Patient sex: M
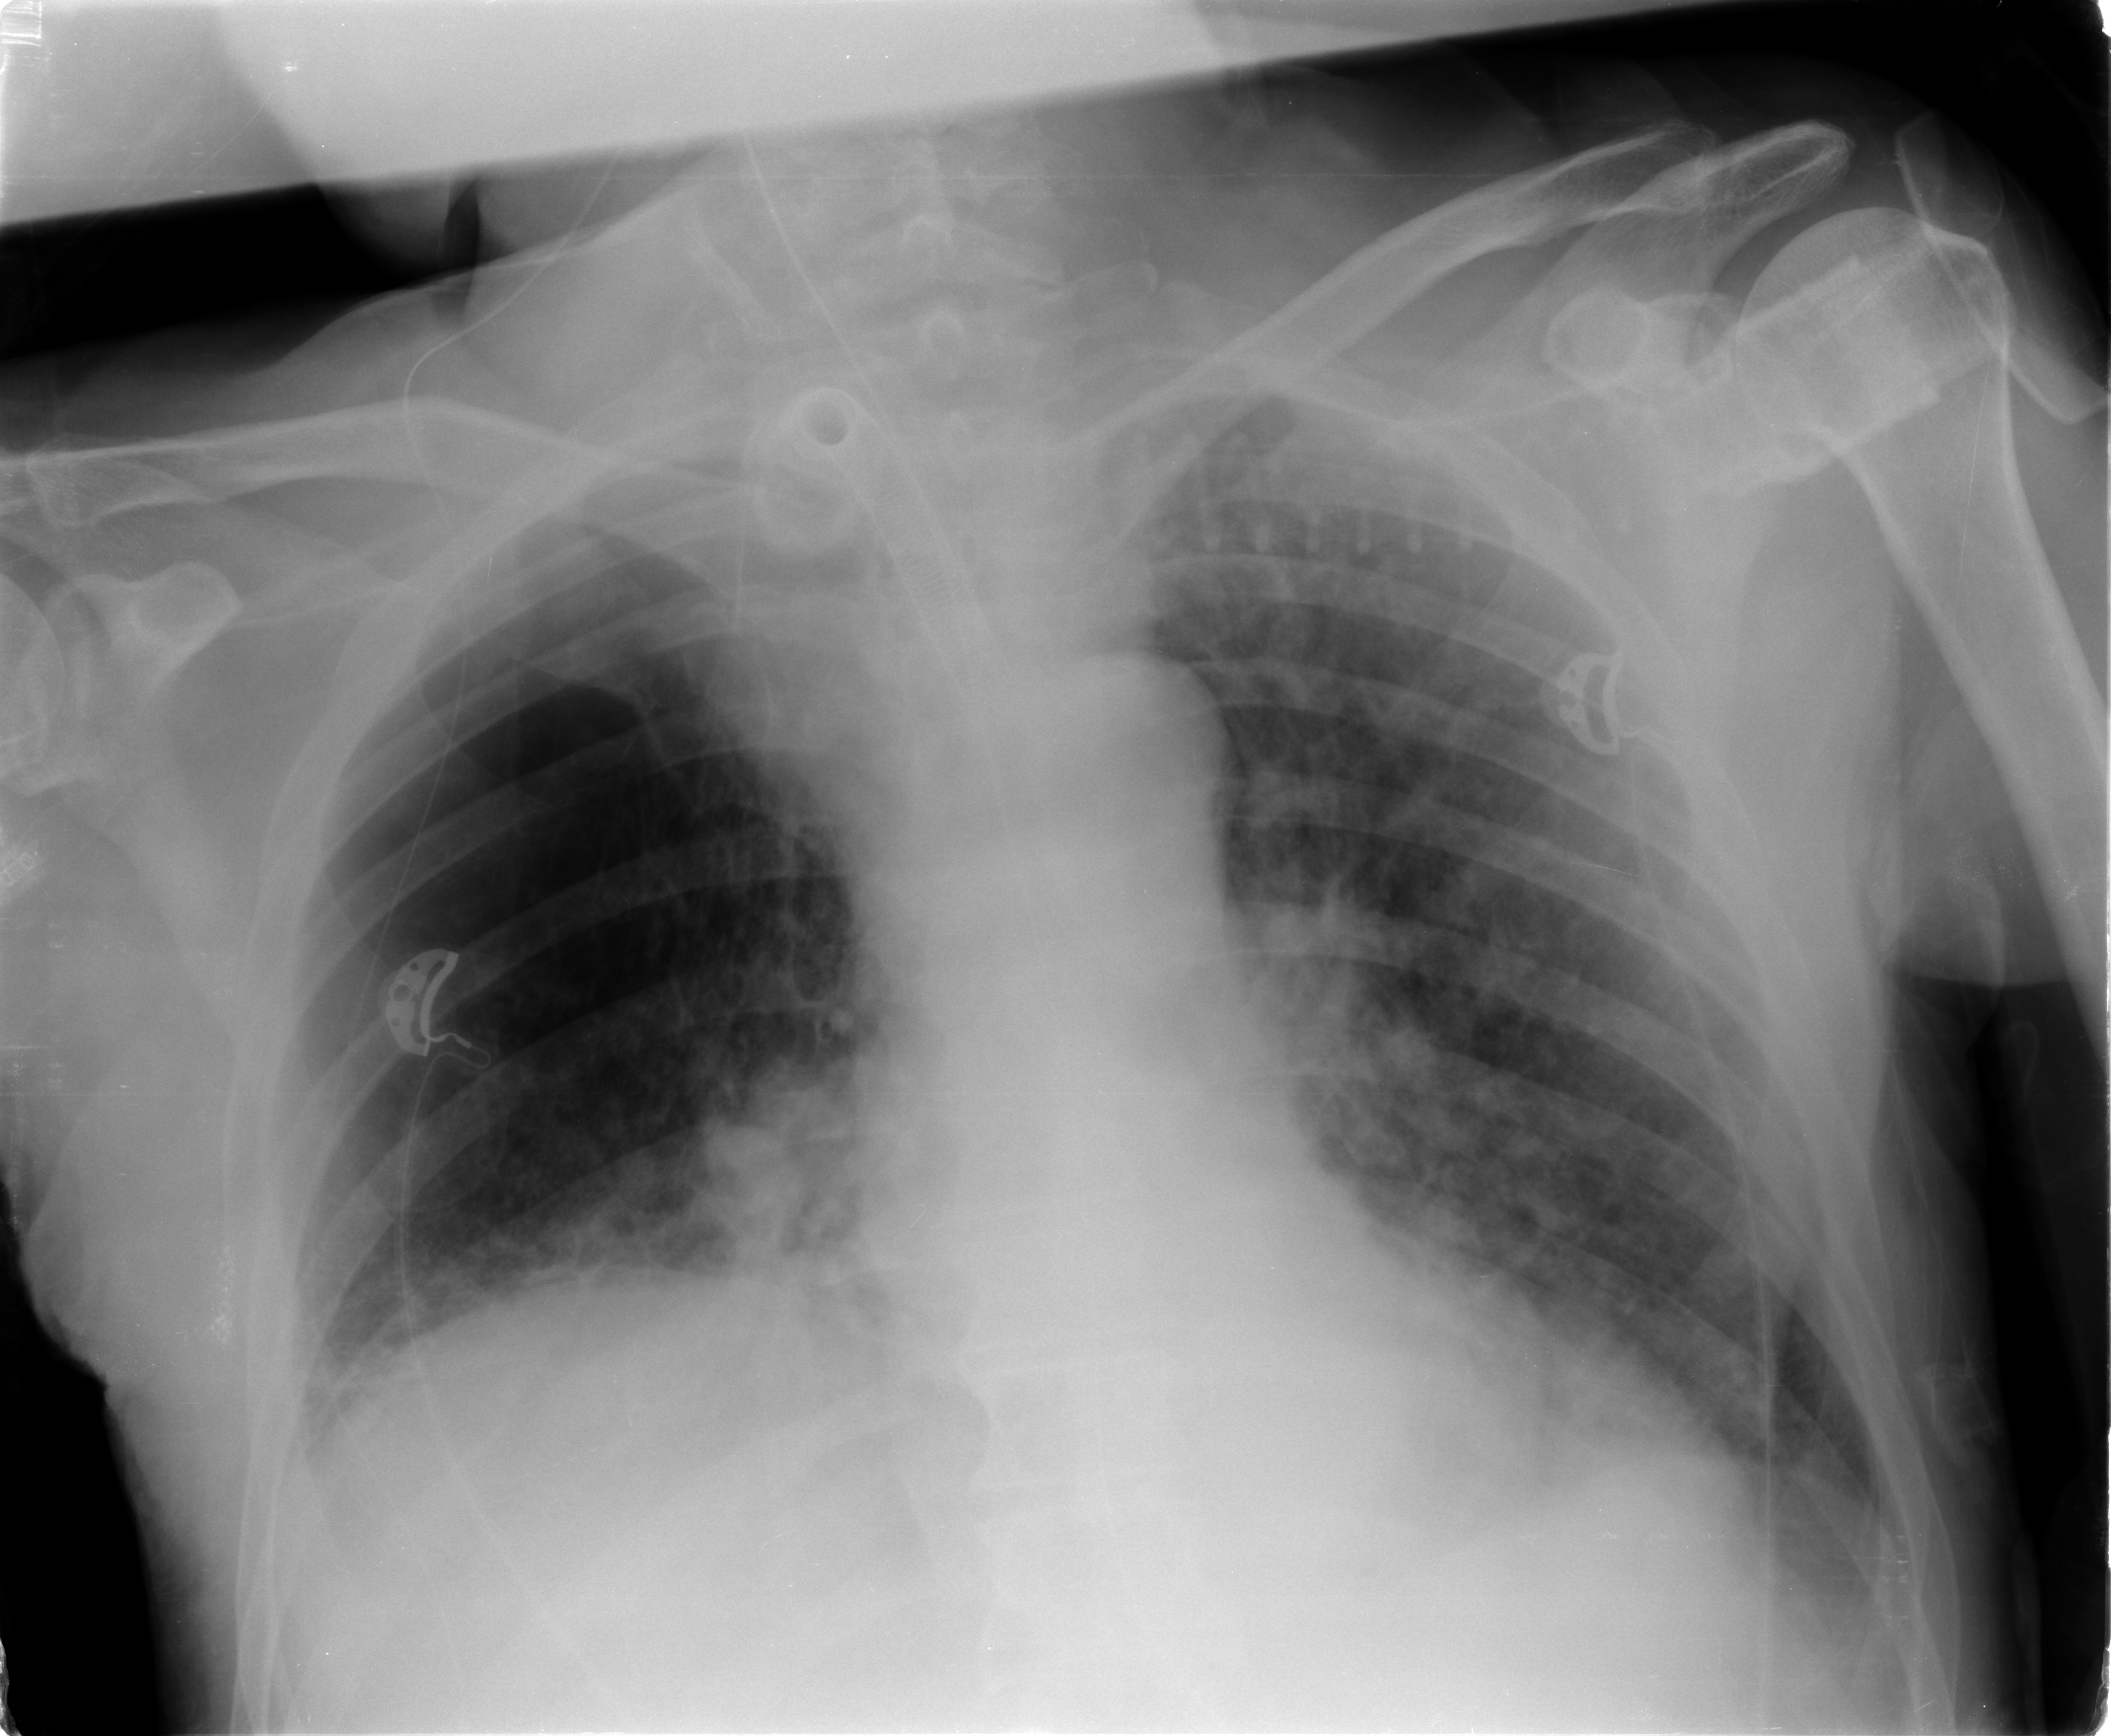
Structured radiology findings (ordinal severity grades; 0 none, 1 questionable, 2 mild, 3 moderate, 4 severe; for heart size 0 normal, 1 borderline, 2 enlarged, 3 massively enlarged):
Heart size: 1
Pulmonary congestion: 1
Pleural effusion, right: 1
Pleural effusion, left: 2
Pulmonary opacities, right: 0
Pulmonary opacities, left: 2
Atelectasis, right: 2
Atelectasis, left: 2